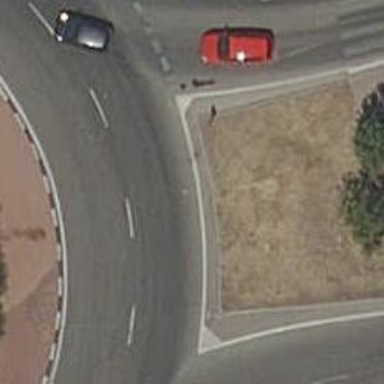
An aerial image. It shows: Secondary road around roundabout.